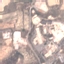
Label: Industrial